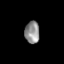
Tissue: skin
Cell type: Epithelial cells
Senescence score: 0.2666
Nuclear area (px): 322
Mean DAPI intensity: 141.866